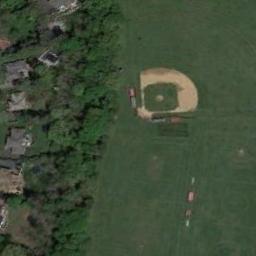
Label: baseball_diamond